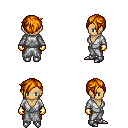
a pixel art fantasy rpg character, female body template, human, tanned skin, white robe, red pants, dark blonde pixie cut hairstyle, gold gloves, metal boots, four views (front, back, left, right), 2x2 character sprite sheet, small pixel art, hard edges, no anti-aliasing